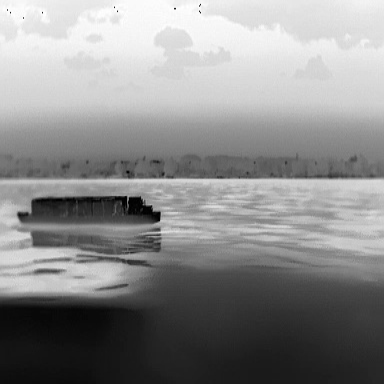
There is a fishing_boat in the infrared image.